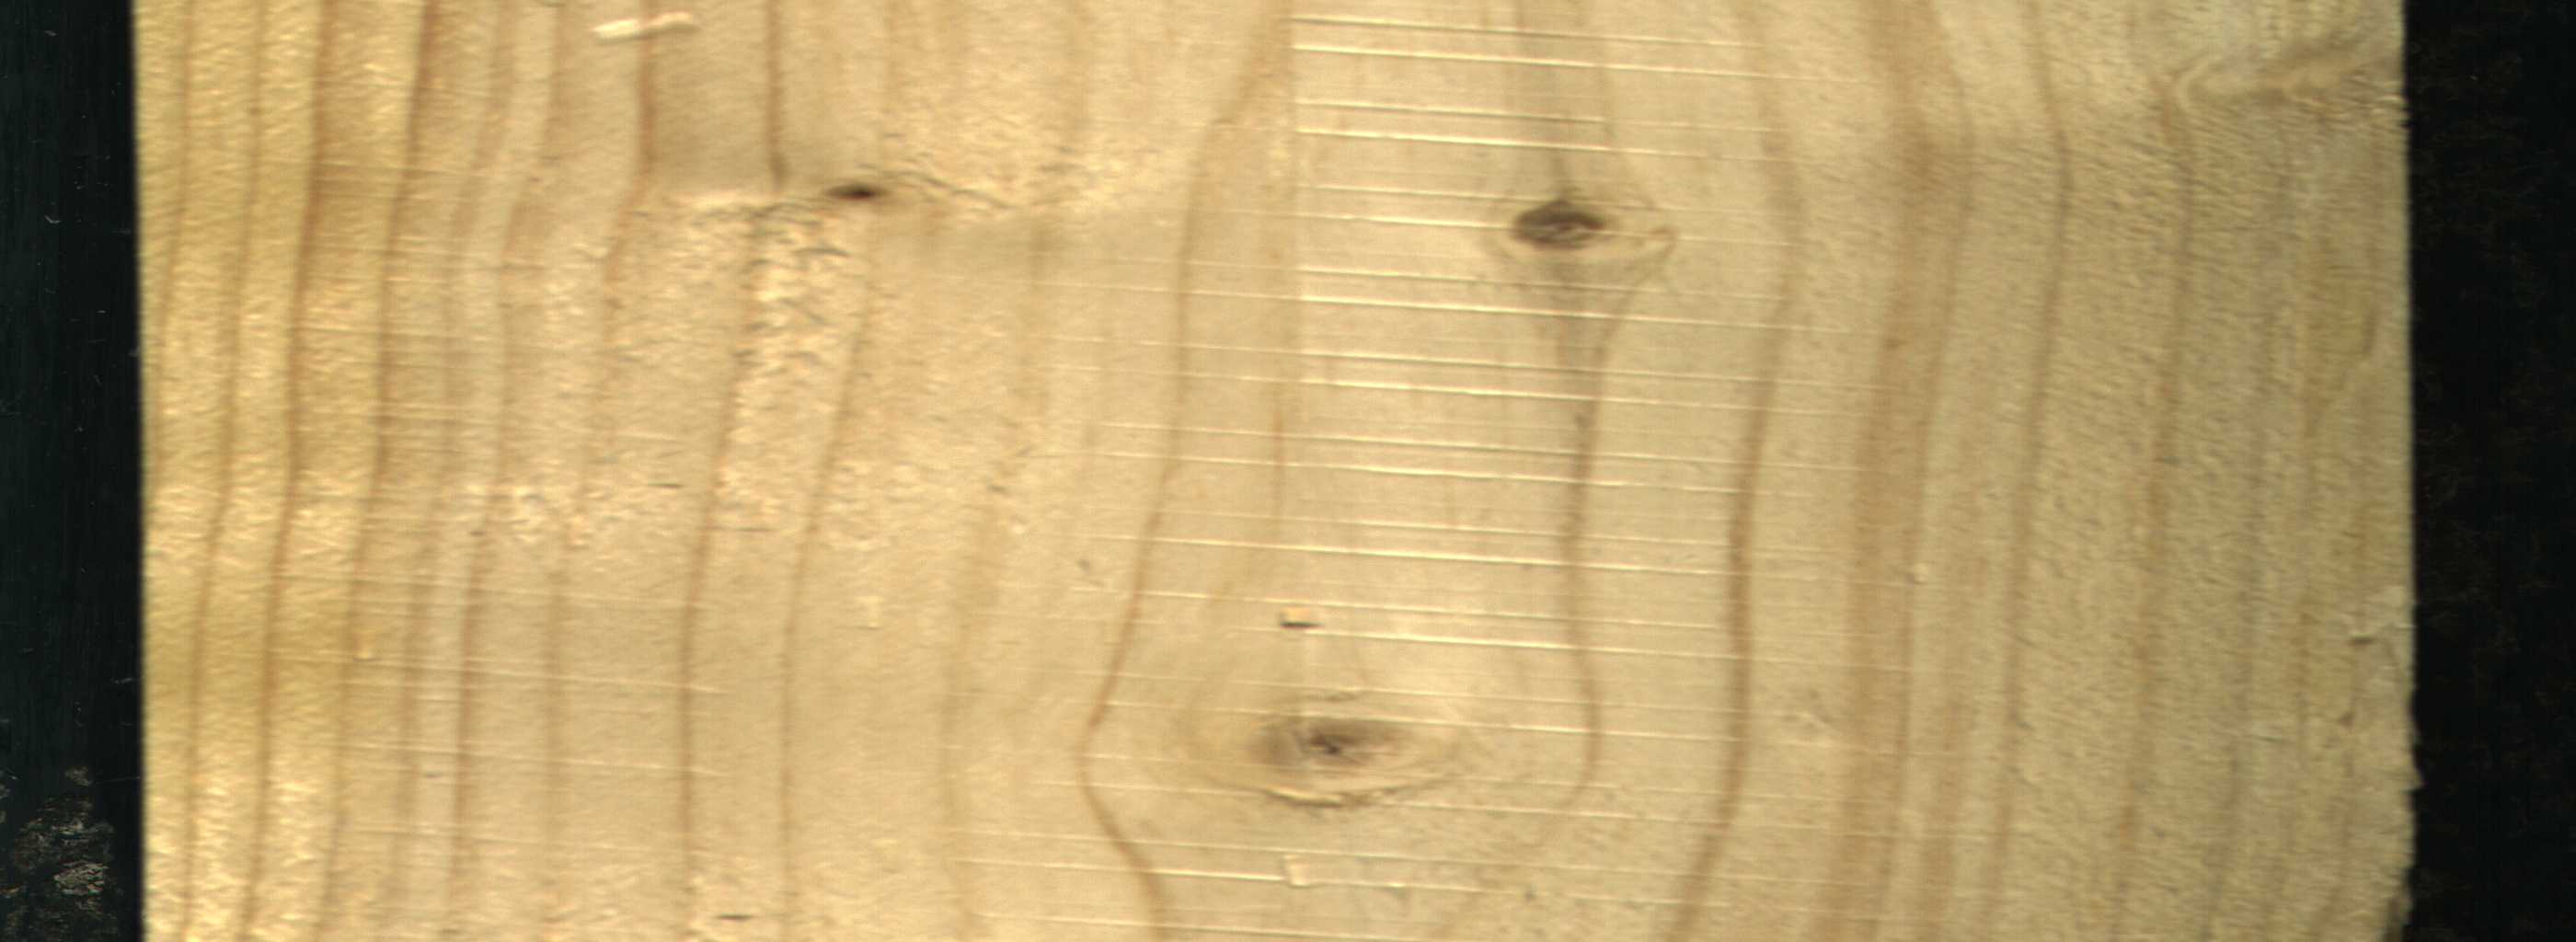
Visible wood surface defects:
Live_Knot
Live_Knot
Live_Knot